Question: '''
$channels = array('imaqtpies','imsoff','zzero71tv', 'kaptenen', 'onlySinged', 'nightblue3') ;
$nr = 0;
$callAPI = implode(",",$channels);
$online = 'online.png';
$offline = 'offline.png';
$json = file_get_contents('https://api.twitch.tv/kraken/streams?channel=' . $callAPI);
$dataArray = json_decode($json, true);
foreach($dataArray['streams'] as $mydata){
echo $mydata['channel']['name'] . ' is online';
echo '<br /><hr />';
unset($channels[$nr]);
$nr++;
}
$newChannels = array_values($channels);;
foreach($newChannels as $channel) {
echo $channel . ' is offline';
echo '<br /><hr />';
}
'''
Not all the names are echoed in the "offline" part and some names are being echoed twice (both in online and offline).

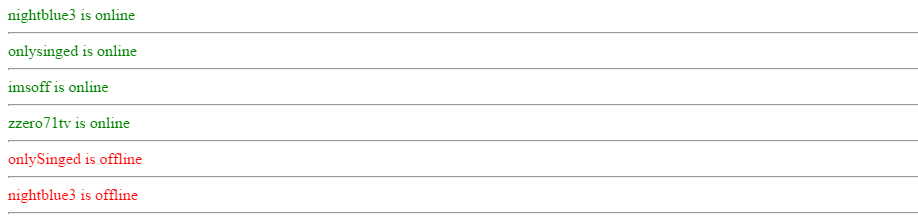
Answer: '$mydata['channel']['name']' and '$nr' are not aligned. You're unsetting the first channels but I don't see why twitch should return them in the order you've defined your channels.
You will want something like:
'''
$online_channels = array();
foreach($dataArray['streams'] as $stream){
$online_channels[] = $stream["channel"]["name"];
}
$offline_channels = array_diff($channels, $online_channels);
'''
Then print '$online_channels' and '$offline_channels'.